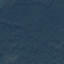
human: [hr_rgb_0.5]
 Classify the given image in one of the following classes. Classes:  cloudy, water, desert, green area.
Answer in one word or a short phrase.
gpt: green area